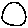
Label: circle